Question: I have created a line graph in ggplot2 with two y axes, and want only one dataset (blue) plotted on a reversed axis and want the other dataset (red) plotted on a different scale from the first. However, the code I am working with reverses both axes, and although the second y axis has been coded to have a different scale the second dataset (red) is being plotted using the scale of the first y axis. Furthermore I have created a line (green) for which I have to determine where the blue line intercepts it. I know the latter part of this question has been asked before and was answered, however it was noted in that post that the solution doesn't actually work. Any input would be helpful! Thank you! I've provided a sample dataset as mine is too large to recreate.
'''
time<-c(1,2,3,4,5,6,7,8,9,10)
height<-c(100,330,410,570,200,270,230,390,400,420)
temp<-c(37,33,14,12,35,34,32,28,26,24)
tempdf<-data.frame(time,height,temp)
makeplot<-ggplot(tempdf,aes(x=time)) + geom_line(aes(y=height),color="Blue")
+ geom_line(aes(y=temp),color="Red")+
scale_y_continuous(sec.axis=sec_axis(~./100,name =
"Temperature"),trans="reverse")+
geom_hline(aes(yintercept=250), color="green")
'''

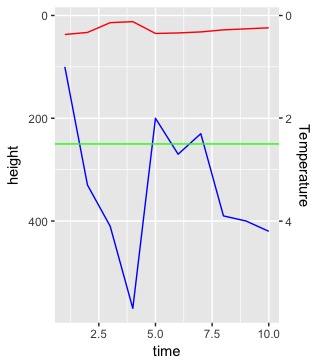
Answer: Another alternative is a path plot:
'''
ggplot(tempdf, aes(height, temp)) +
geom_path() +
geom_point(aes(fill = time), size = 8, shape = 21) +
geom_text(aes(label = time)) +
viridis::scale_fill_viridis()
'''
<URL>